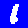
Digit: 1